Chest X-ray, AP view. Patient: 50 years old, sex F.
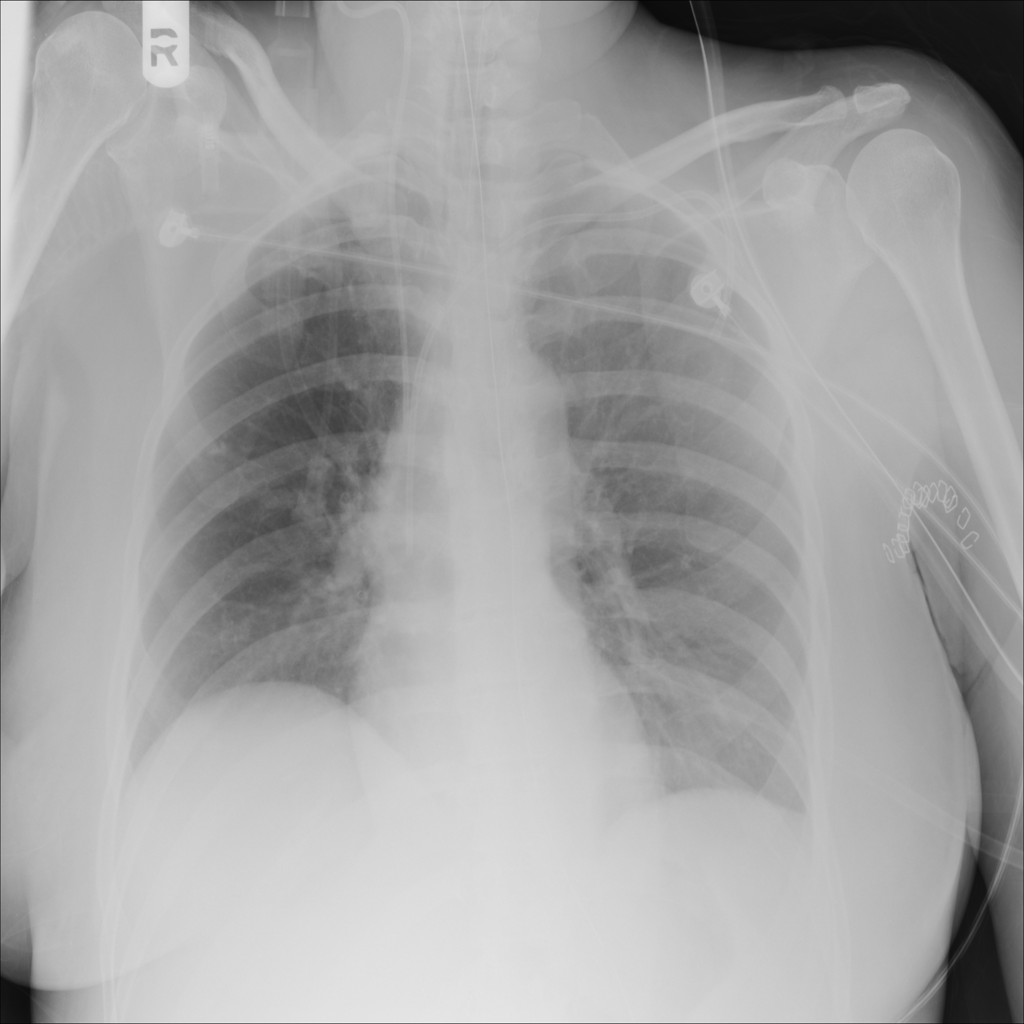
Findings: No Finding